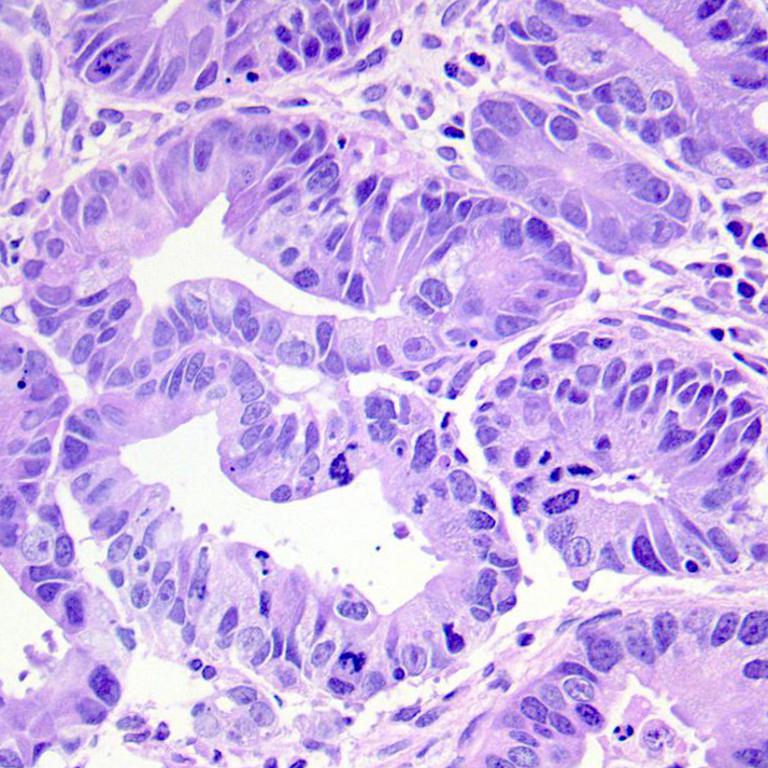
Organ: colon
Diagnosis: adenocarcinomas